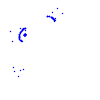
Particle: proton